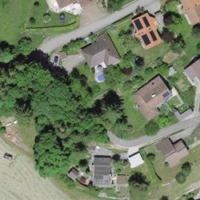
EUNIS habitat code: 55
Species observed at this site:
Primula veris
Lysimachia punctata